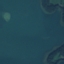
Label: SeaLake